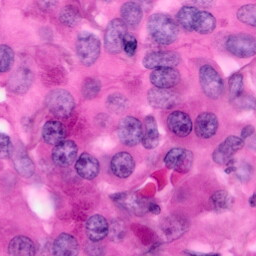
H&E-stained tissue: Pancreatic